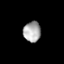
Tissue: lung
Cell type: Fibroblasts
Senescence score: 0.1397
Nuclear area (px): 346
Mean DAPI intensity: 170.942